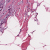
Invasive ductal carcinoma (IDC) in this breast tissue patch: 1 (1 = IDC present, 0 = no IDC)